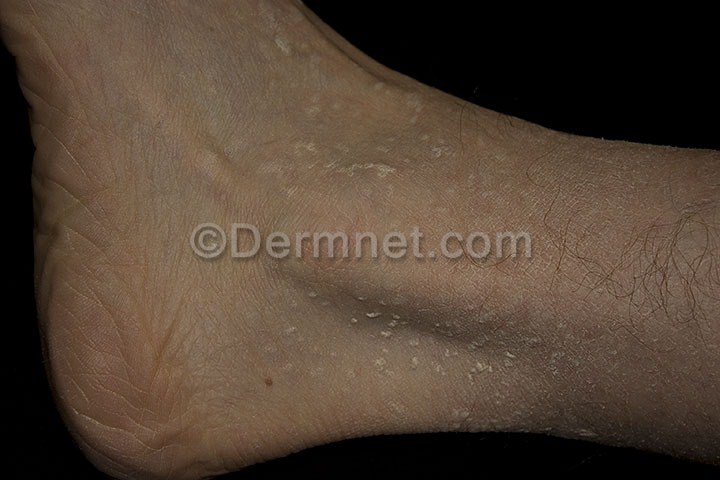
Disease: Seborrheic Keratoses and other Benign Tumors